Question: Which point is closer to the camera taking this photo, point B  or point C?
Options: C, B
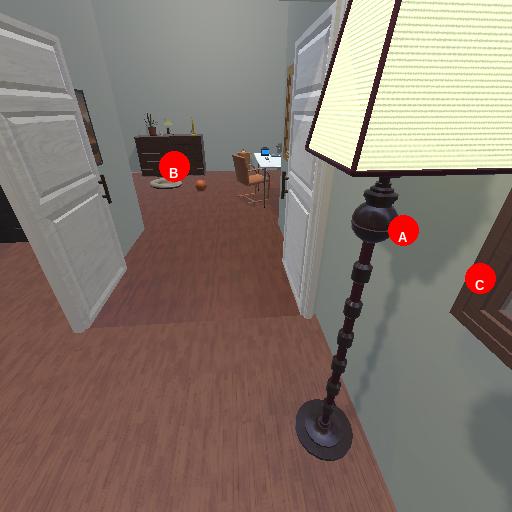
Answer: C